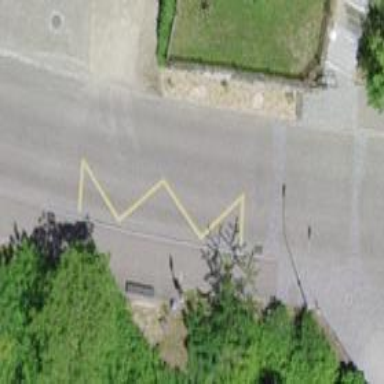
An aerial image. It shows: Bus stop with designated public transport stop position.